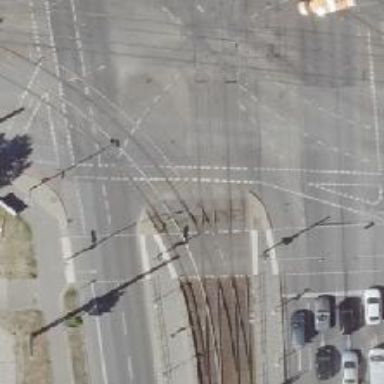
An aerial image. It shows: Tram crossing on the railway.